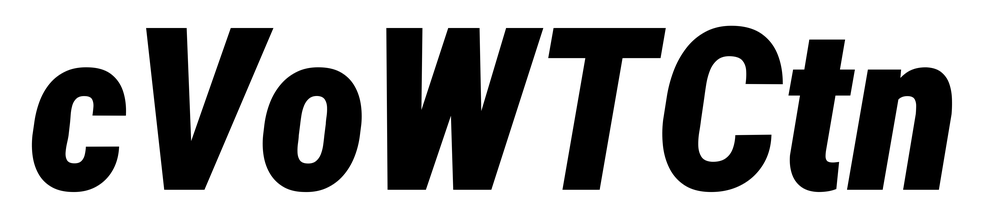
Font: Roboto-Italic_Condensed_Black_Italic